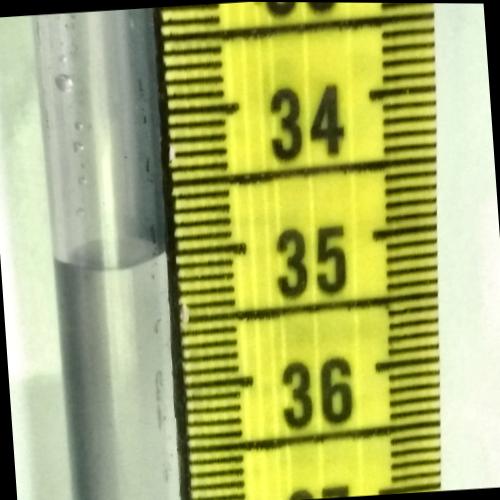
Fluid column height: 35.0 cm